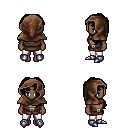
a pixel art fantasy rpg character, female body template, human, dark skin, leather chest armor, white pants, black princess hairstyle, cloth hood, metal boots, four views (front, back, left, right), 2x2 character sprite sheet, small pixel art, hard edges, no anti-aliasing